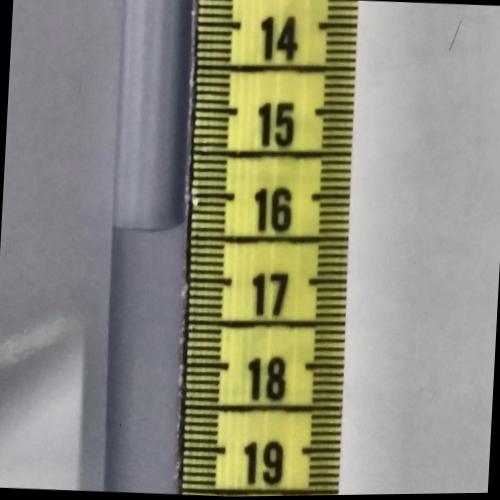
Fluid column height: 16.4 cm